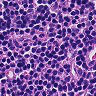
Metastatic tissue present: no